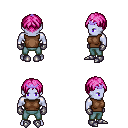
a pixel art fantasy rpg character, male body template, dark elf, purple skin, brown sleeveless shirt, teal pants, pink parted hairstyle, purple tiara, metal gloves, metal boots, four views (front, back, left, right), 2x2 character sprite sheet, small pixel art, hard edges, no anti-aliasing